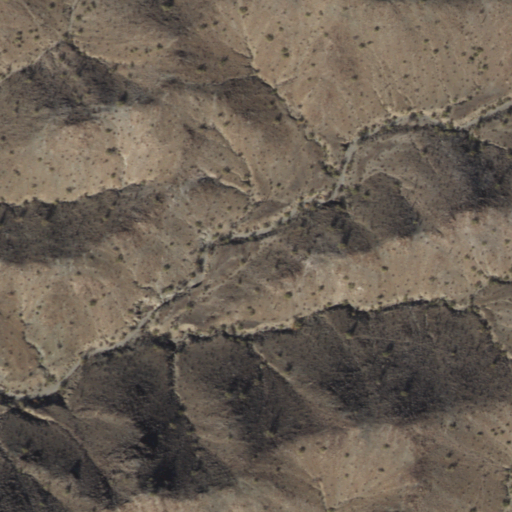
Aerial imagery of mountain in Arizona named South Trigo Peaks containing only shrub